Question: i have been trying to insert an object into an array in async function ,but it
return an empty array as output in nodejs ,mongoose
'''
var data = [];
app.get("/api/post", async (req, res) => {
const post = await UserPost.find();
post.forEach(async element => {
const email = await element.userid;
const user = await Account.find({ email });
const usern = await user[0].username;
var userobject = {
element,
usern
};
//Promise.all(userobject)
data.push(userobject);
});
console.log(data);
res.send({ data });
});
'''

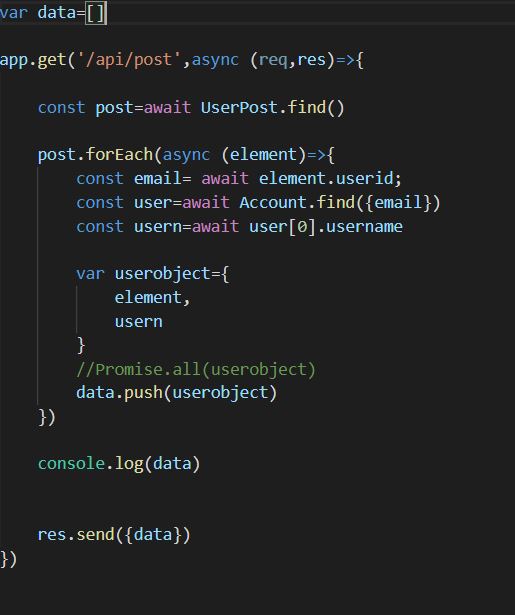
Answer: It seems you are struggling with promises. In order to achieve this specific scenario, you can use 'Promise.all' and 'Array.map'.
Here is a code I edited for you:
(*please note that this is just a dummy code for the sake of explanation)
'''
app.get("/api/post", async (req, res) => {
try {
const posts = await dummyPromiseResolver(); // first promise
const promises = posts.map(async element => {
const user = await dummyEmailReturn(element.userid); // second promise
const usern = user[0].username;
return {
usern,
...element
};
});
const fresult = await Promise.all(promises);
res.send(fresult);
} catch (error) {
console.error("error in posts fetch:" + error);
}
});
'''
If I describe this code, posts.map is creating an Array of promises since we need to iterate through every object in the array and needs to add values from separate promises.
Then 'Promise.all' can execute your promise array and return final results array with your desired results.
You can also use 'for ... of' as well but when we need to happen things parallelly we use 'Promise.all'. You can find more information from this <URL>.
here is a link for code sandbox: <URL>
Please note that I have added 'dummyPromiseResolver' and 'dummyEmailReturn' which would be equal to 'UserPost.find()' and 'Account.find()' functions respectively. In addition to that, I removed a few unnecessary awaits in your code. I added a try catch block to catch any exceptions. You can change that try catch as you please.
hope this will help you. let me know if you need more clarifications.